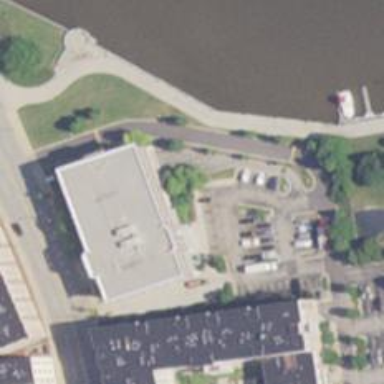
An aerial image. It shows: Building.